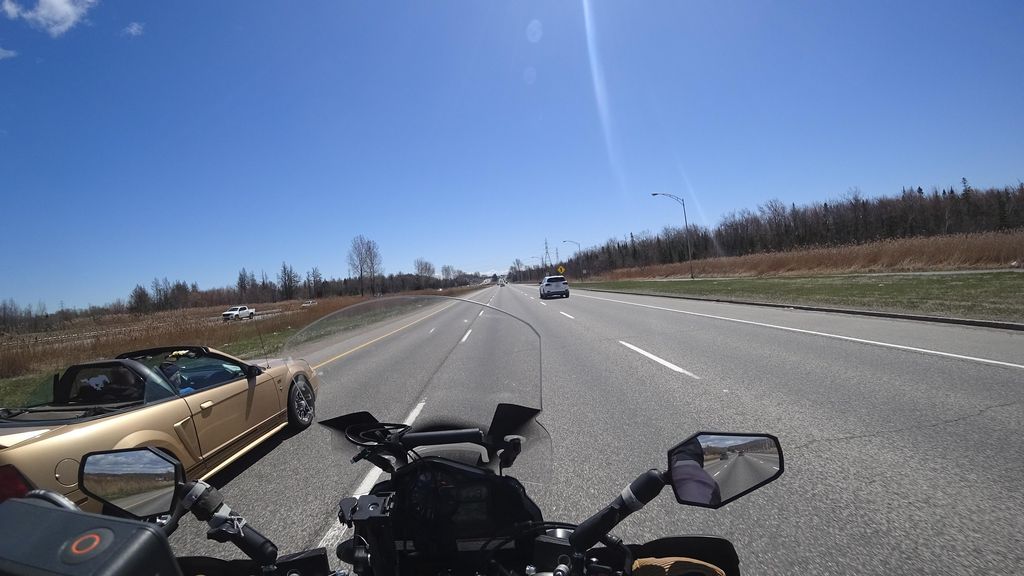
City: quebec_city